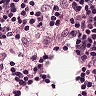
Metastatic tissue present: no